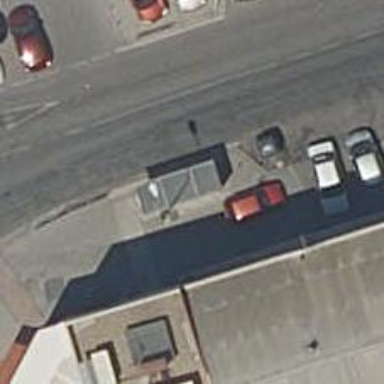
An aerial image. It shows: Bus stop with platform for public transport.